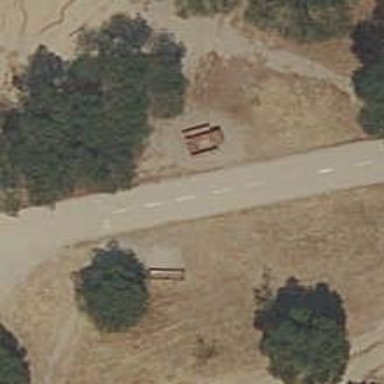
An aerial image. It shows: Picnic table located in leisure land area.